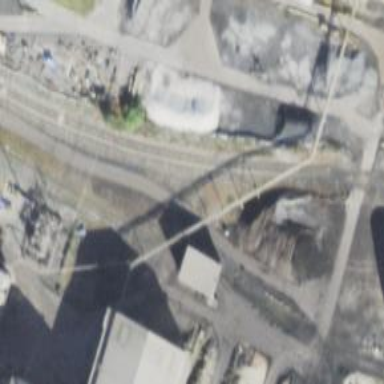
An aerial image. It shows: Railway spur service.